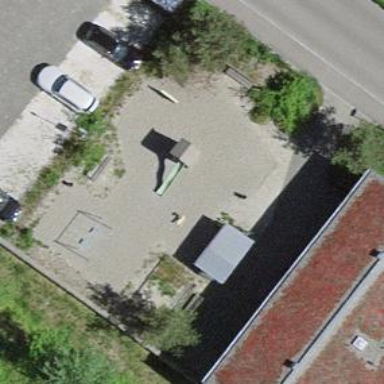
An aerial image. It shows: Playground area for leisure land.